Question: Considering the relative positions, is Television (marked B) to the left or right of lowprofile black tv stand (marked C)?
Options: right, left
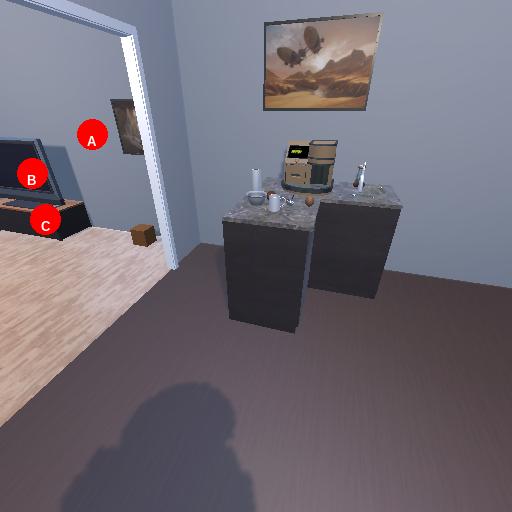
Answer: right